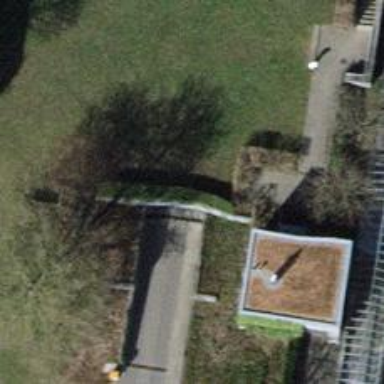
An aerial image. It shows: Parking entrance.